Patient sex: M
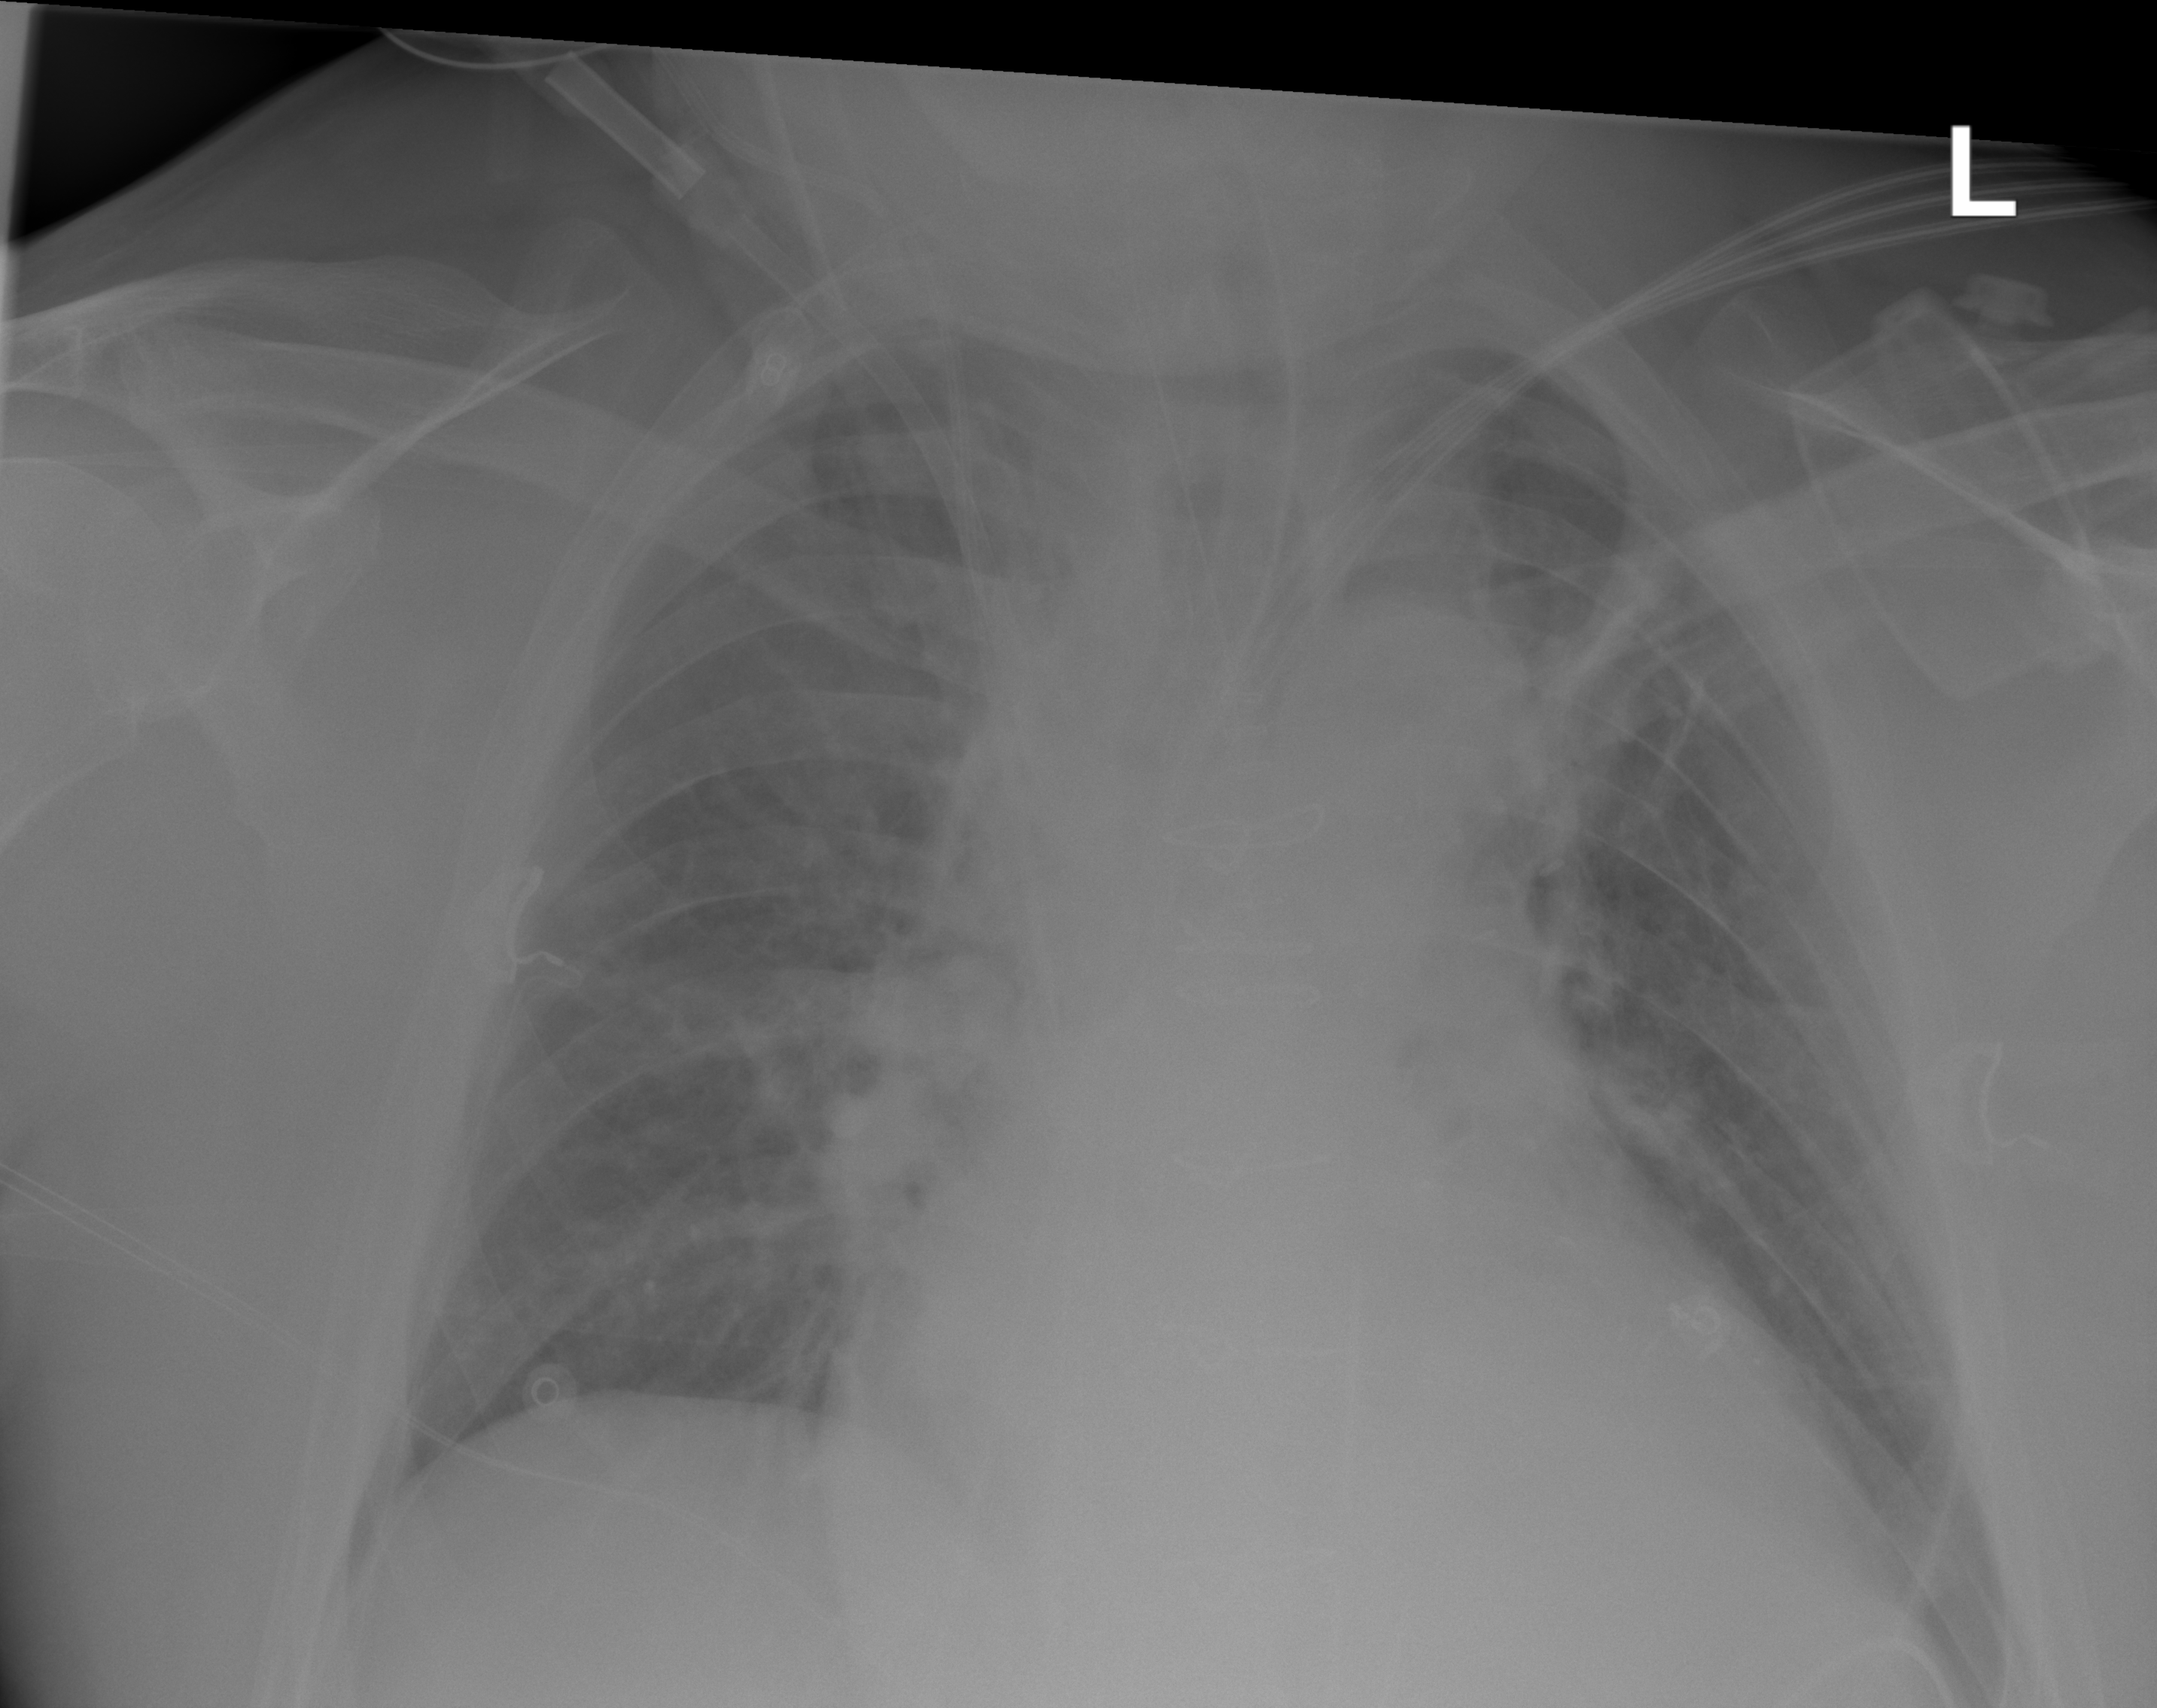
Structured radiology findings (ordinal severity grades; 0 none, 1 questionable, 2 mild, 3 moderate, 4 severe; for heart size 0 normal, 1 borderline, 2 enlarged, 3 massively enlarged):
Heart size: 2
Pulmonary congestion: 2
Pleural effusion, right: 0
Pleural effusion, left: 0
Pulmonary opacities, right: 2
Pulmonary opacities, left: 2
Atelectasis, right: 0
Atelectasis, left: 0